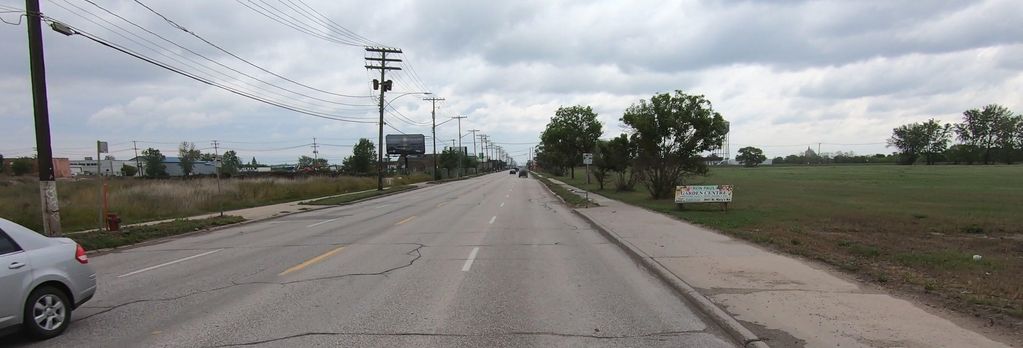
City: winnipeg